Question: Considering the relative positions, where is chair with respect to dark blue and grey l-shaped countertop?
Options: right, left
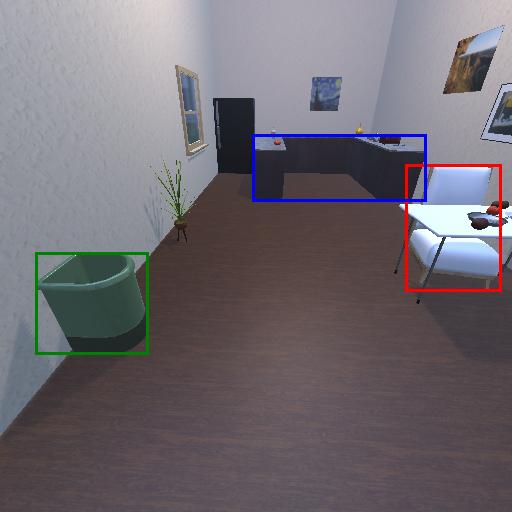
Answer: right